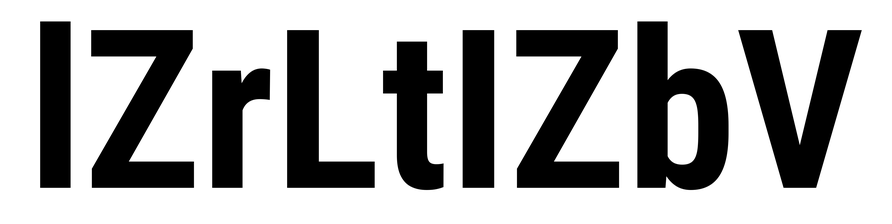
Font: Roboto_Condensed_Bold